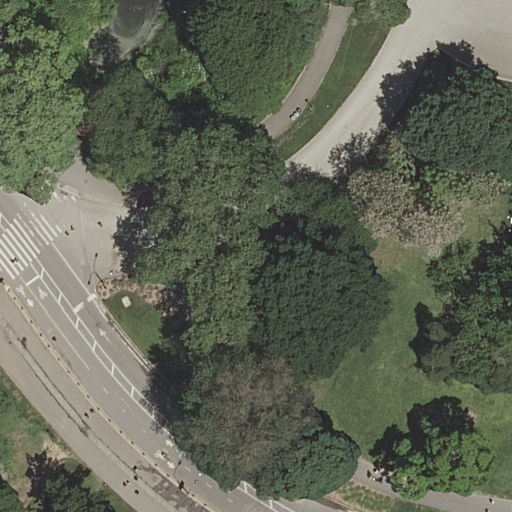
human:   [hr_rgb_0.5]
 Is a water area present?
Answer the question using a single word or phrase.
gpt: yes

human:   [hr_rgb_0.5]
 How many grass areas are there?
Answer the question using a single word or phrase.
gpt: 1

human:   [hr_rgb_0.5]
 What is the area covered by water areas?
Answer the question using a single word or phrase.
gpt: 190m2

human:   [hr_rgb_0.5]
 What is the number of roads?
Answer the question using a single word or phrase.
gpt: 9

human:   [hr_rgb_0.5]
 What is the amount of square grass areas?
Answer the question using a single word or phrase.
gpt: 0

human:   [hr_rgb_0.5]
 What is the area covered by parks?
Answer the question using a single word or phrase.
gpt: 10627m2

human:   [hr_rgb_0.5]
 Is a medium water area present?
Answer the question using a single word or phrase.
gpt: yes

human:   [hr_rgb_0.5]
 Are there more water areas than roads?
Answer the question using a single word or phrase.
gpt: no

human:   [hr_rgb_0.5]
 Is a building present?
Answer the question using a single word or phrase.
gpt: no

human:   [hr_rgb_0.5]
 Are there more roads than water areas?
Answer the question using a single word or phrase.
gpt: yes

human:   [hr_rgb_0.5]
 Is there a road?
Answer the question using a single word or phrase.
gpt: yes

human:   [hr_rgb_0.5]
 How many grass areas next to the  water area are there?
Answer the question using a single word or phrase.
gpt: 1

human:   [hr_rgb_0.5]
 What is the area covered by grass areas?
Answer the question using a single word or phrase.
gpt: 0m2

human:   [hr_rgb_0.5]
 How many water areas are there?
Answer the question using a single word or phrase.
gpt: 1

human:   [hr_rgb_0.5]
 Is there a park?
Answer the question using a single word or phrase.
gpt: yes

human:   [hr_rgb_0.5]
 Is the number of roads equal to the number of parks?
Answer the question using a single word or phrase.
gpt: no

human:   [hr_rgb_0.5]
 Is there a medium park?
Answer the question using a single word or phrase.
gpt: no

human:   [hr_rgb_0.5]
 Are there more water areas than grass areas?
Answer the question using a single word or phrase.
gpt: no

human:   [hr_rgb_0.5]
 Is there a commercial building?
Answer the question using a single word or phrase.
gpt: no

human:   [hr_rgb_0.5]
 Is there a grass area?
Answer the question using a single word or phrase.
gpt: yes

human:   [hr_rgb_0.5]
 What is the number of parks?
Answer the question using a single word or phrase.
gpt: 1

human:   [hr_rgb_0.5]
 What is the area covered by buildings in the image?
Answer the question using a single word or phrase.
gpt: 0m2

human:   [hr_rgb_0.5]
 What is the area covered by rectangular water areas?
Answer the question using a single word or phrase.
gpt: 0m2

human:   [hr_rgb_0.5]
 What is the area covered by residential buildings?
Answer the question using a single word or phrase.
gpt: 0m2

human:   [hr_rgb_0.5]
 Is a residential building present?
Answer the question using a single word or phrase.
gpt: no

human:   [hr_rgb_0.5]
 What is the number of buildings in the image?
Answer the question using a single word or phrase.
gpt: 0

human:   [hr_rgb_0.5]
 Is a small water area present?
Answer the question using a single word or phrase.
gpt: no

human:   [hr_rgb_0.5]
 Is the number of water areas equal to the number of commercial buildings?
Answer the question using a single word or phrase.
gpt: no

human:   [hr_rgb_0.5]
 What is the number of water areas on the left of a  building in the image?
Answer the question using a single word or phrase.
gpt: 0

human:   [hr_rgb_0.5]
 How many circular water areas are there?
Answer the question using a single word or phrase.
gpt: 0

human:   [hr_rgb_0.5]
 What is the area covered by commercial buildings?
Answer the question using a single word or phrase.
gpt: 0m2

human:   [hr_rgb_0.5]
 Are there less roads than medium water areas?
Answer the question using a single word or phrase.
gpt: no

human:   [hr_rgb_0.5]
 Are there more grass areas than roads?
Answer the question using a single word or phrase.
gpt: no

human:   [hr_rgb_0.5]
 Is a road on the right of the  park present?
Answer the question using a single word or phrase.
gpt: no

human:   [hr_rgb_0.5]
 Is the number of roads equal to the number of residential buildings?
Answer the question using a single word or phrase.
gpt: no

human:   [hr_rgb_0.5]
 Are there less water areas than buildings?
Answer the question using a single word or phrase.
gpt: no

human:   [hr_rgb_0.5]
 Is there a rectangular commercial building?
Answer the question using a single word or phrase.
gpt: no

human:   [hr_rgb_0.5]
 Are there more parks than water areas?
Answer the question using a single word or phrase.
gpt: no

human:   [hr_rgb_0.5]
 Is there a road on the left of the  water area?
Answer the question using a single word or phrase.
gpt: yes

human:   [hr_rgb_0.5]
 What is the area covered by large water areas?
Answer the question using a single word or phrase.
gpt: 0m2

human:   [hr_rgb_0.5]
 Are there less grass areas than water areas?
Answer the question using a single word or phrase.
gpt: no

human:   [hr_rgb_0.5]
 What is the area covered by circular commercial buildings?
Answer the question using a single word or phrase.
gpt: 0m2

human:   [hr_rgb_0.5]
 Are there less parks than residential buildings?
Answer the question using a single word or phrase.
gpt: no

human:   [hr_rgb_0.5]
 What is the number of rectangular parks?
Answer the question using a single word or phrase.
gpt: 1

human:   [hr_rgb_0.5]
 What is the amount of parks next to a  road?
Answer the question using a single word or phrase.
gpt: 1

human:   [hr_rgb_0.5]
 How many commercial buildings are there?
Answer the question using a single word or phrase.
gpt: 0

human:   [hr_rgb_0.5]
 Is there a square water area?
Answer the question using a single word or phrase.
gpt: no

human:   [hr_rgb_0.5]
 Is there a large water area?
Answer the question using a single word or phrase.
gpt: no

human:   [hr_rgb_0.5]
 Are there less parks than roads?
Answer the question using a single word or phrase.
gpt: yes

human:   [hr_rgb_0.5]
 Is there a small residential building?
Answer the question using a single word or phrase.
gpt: no

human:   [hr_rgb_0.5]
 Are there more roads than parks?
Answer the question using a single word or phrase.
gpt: yes

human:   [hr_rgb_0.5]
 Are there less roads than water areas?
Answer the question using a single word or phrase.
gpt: no

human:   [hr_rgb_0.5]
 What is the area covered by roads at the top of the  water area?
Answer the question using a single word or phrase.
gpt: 0m2

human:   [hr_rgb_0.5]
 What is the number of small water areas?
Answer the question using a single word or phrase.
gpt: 0

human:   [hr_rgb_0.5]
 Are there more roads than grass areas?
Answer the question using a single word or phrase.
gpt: yes

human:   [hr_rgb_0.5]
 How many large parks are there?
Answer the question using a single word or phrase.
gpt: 1

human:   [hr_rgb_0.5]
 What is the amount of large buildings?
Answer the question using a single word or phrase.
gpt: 0

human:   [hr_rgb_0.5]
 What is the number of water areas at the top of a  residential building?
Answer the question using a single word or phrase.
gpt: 0

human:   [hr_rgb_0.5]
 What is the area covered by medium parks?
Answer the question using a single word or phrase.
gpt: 0m2

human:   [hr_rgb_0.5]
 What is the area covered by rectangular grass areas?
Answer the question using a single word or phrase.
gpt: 0m2

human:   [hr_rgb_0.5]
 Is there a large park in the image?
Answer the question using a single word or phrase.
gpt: yes

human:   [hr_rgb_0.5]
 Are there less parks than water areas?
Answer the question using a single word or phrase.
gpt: no

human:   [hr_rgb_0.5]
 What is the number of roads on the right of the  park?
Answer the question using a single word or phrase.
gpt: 0

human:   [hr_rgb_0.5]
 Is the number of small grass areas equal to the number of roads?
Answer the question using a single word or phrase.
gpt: no